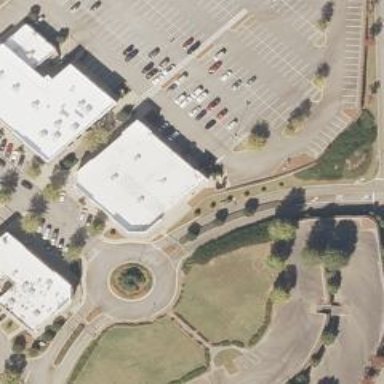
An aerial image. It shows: Retail building.